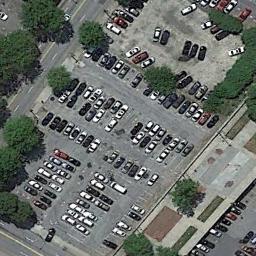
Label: parking_lot